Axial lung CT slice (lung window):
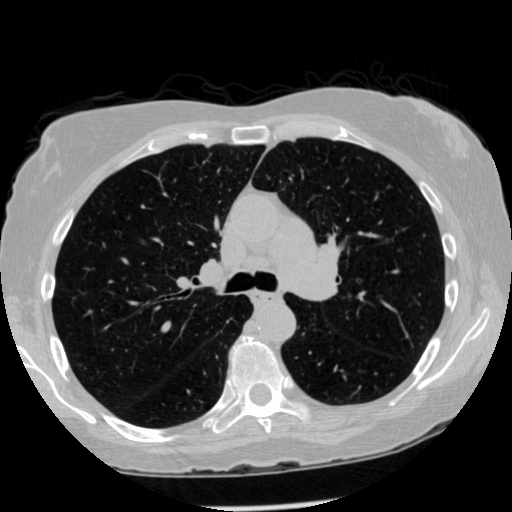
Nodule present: no